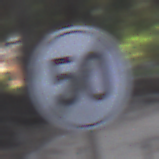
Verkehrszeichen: EndeGeschwindigkeit50
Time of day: MorningAfternoon
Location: Outdoor (Suburban)
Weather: PartlyCloudy
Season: NotSpecified
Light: Natural